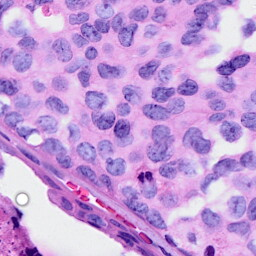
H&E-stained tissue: Breast